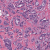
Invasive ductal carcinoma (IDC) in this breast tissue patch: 1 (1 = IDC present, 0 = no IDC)